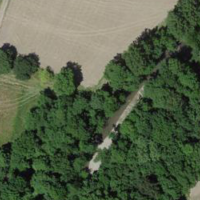
EUNIS habitat code: 52
Species observed at this site:
Allium ursinum
Ficaria verna
Helix pomatia